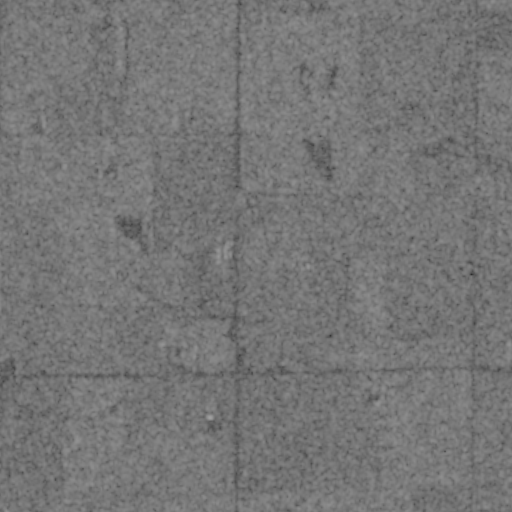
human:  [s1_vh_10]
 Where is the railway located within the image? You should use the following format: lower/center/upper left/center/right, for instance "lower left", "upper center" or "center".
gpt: The railway is located in the lower of the image.
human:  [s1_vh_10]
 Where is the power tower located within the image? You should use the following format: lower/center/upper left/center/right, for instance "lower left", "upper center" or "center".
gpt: There is no power tower in the image.

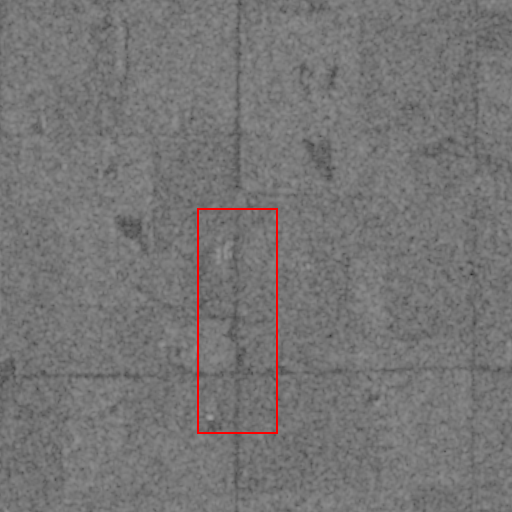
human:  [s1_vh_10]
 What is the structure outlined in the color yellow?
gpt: There is no yellow outline.
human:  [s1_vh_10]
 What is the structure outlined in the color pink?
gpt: There is no structure outlined in pink.